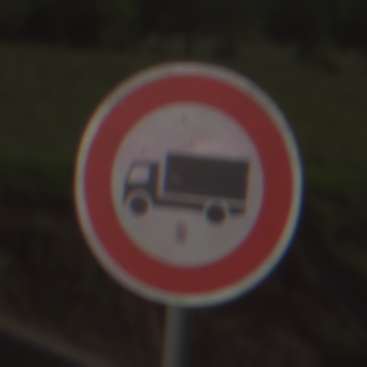
Verkehrszeichen: VerbotFuerKraftfahrzeugeUeberDreiKommaFuenfTonnen
Umgebung: Outdoor, RoadRail
Tageszeit: MorningAfternoon
Wetter: PartlyCloudy
Licht: Natural
Jahreszeit: NotSpecified
Kontrast: HighContrast